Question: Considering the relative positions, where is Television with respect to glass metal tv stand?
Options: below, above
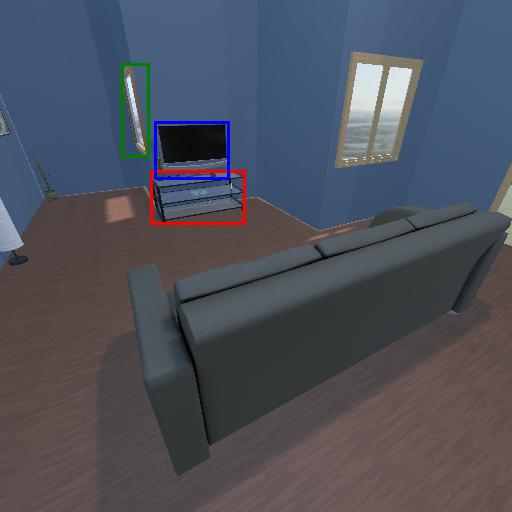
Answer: below